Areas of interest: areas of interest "Enshi Tujia and Miao Autonomous Prefecture Museum"
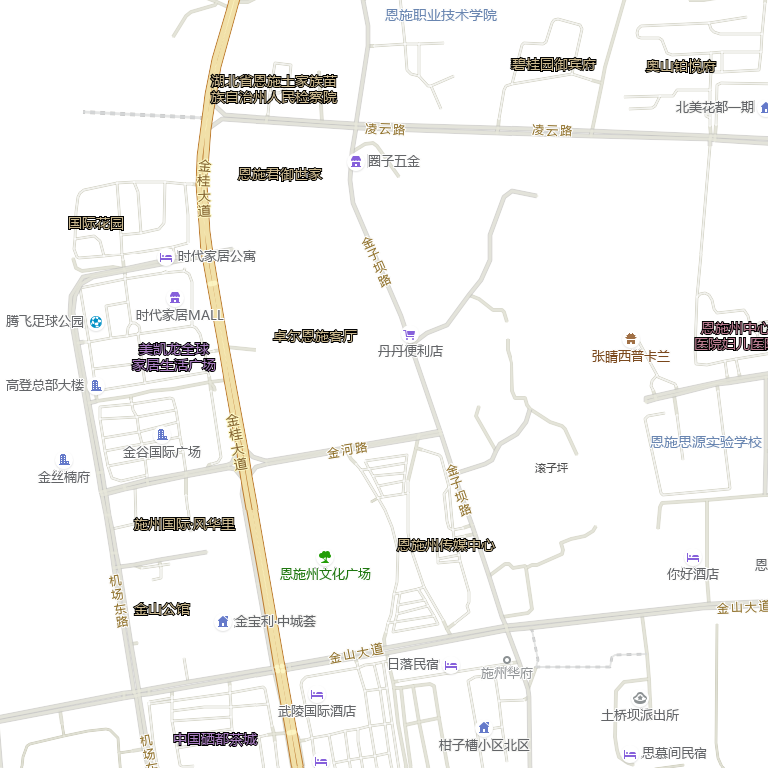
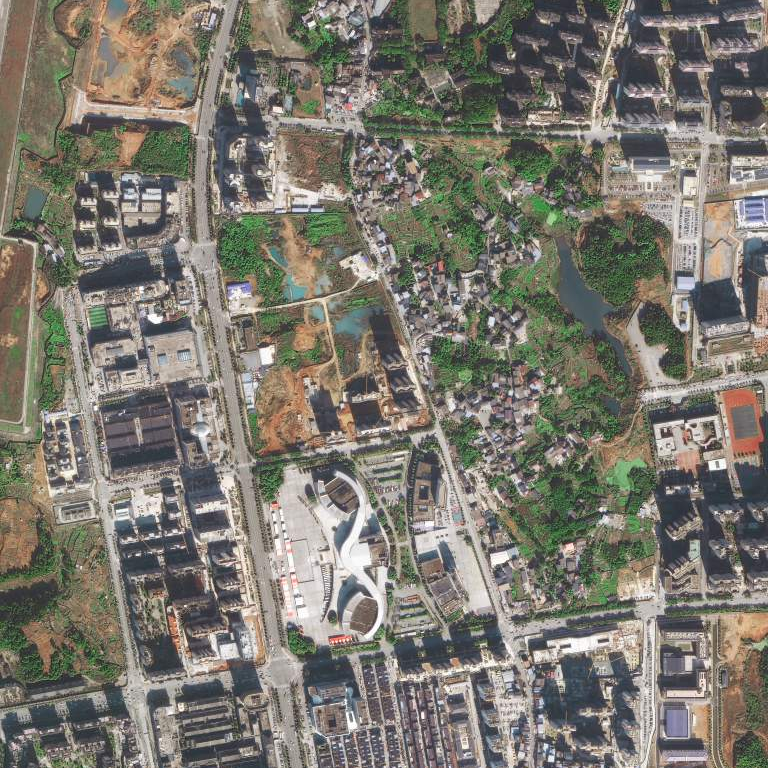